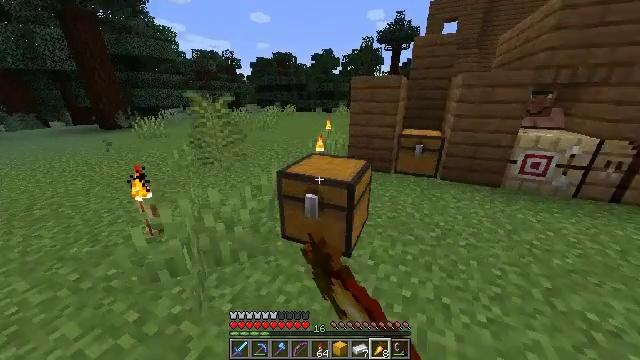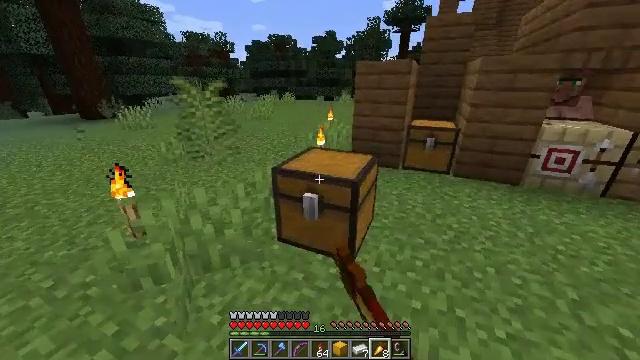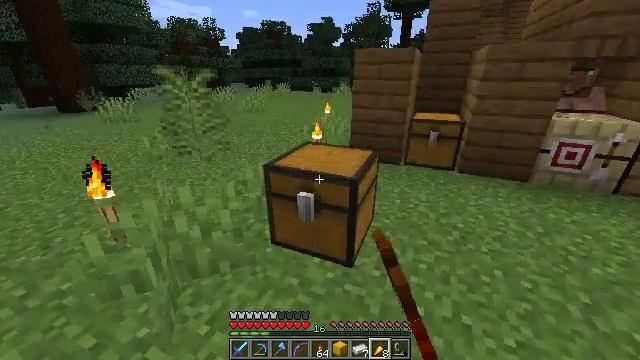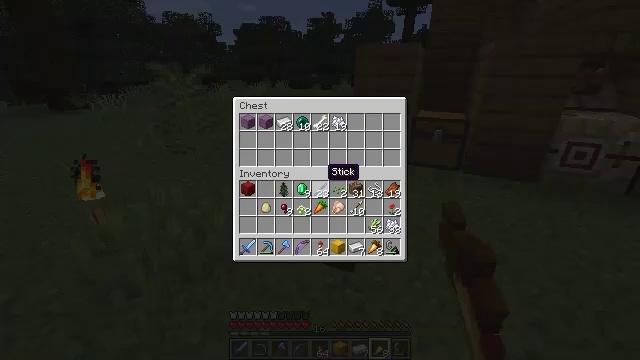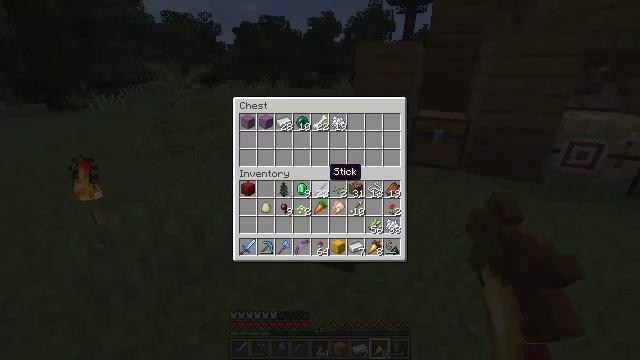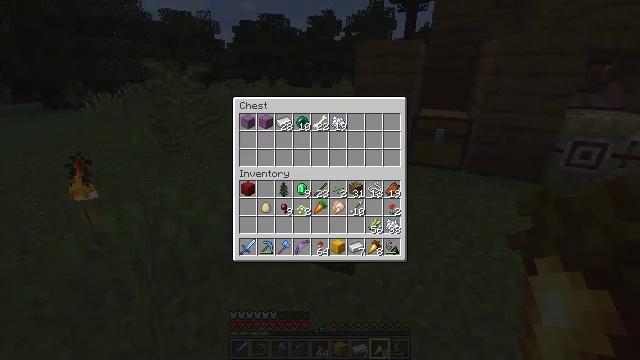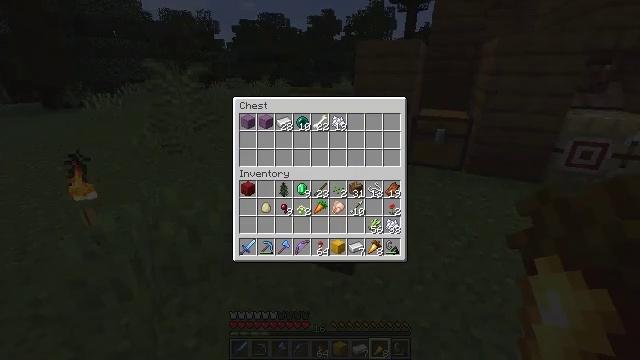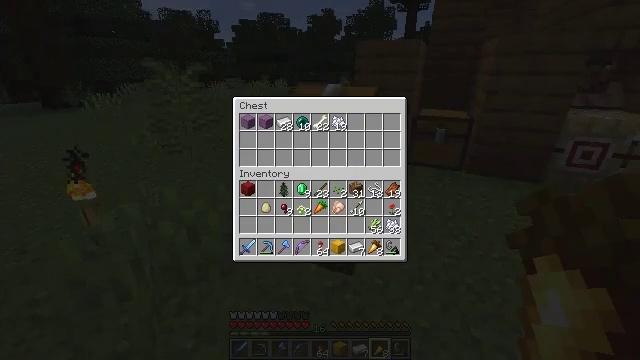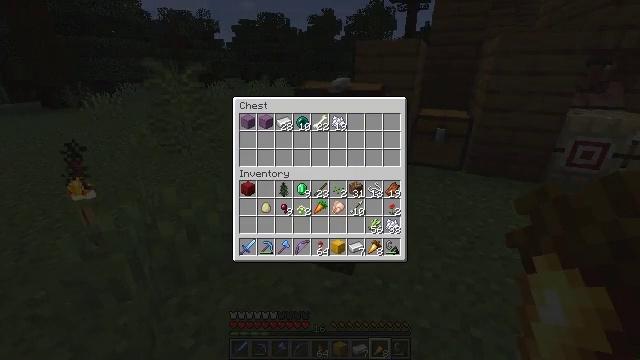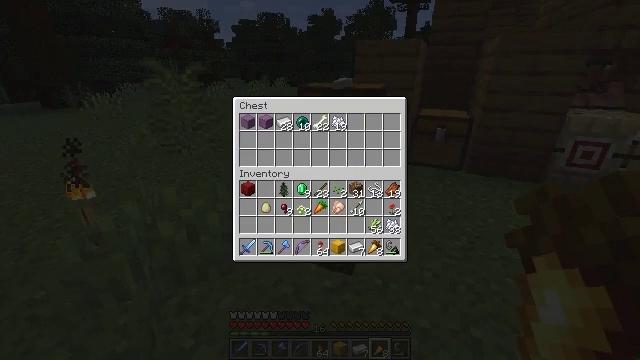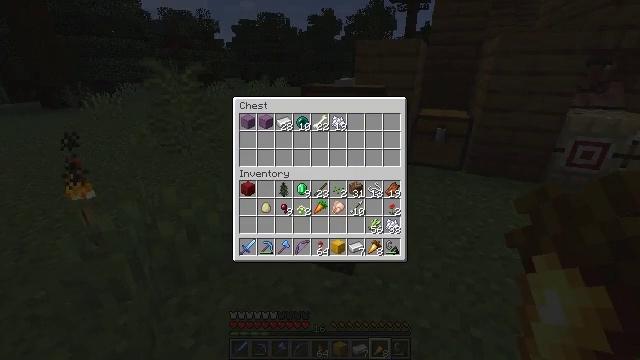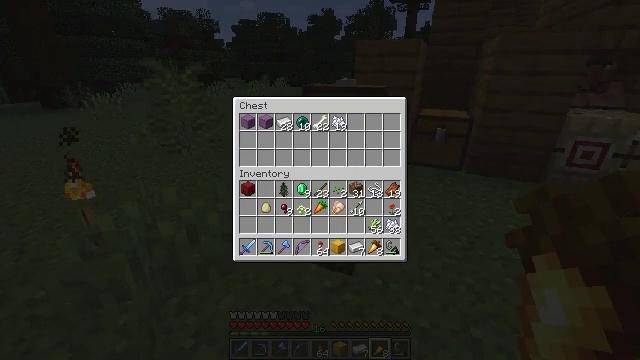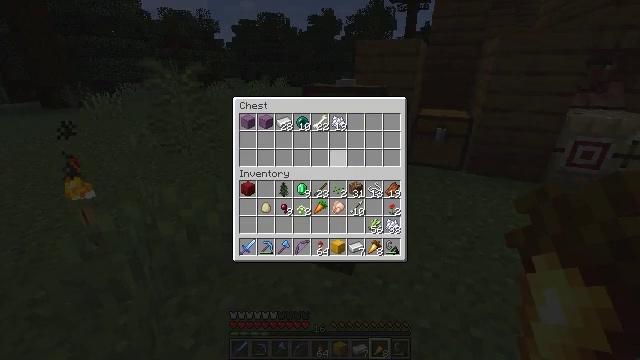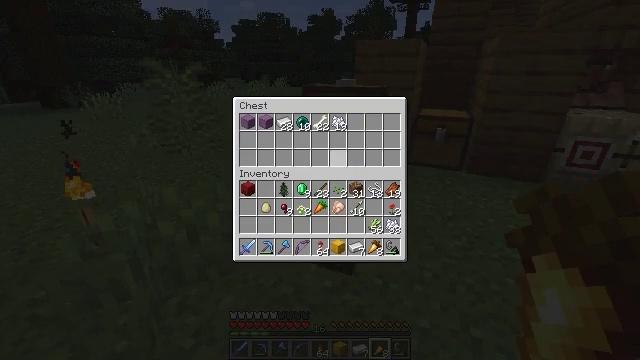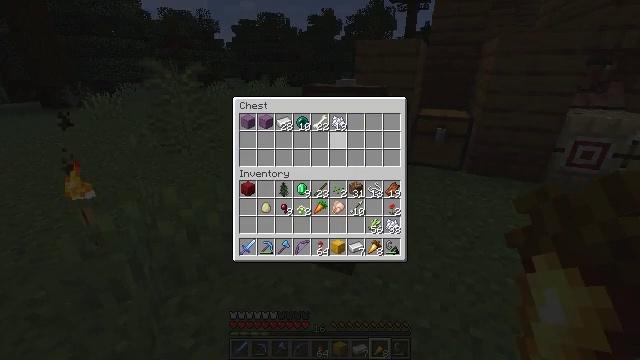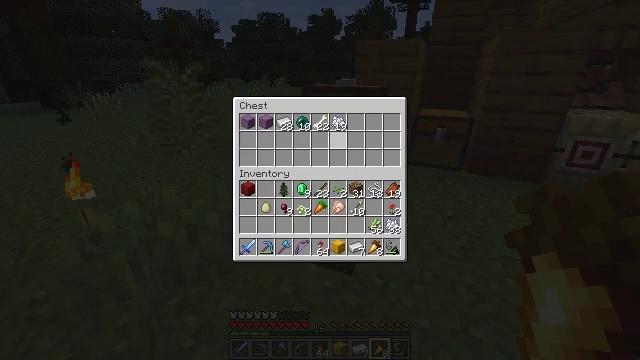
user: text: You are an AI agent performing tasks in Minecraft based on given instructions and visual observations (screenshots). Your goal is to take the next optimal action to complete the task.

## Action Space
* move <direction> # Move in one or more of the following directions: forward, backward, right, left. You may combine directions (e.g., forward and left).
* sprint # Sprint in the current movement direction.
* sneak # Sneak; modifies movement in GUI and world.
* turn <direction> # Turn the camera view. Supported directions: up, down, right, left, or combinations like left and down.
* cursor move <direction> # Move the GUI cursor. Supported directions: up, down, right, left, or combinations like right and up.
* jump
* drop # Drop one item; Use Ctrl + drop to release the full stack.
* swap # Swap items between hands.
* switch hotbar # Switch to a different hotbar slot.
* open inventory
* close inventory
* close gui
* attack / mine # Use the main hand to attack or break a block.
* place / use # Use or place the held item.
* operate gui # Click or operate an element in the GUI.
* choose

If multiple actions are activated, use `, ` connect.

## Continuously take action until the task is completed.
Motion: motion action
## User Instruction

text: Collect spruce leaves for landscaping.
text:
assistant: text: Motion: turn down
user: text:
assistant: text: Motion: no_op
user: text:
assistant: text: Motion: no_op
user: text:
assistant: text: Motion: no_op
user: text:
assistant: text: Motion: cursor move right
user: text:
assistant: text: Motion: sneak
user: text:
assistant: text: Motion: sneak, cursor move right
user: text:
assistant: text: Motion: sneak
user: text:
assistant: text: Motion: sneak
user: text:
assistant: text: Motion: sneak
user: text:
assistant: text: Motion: sneak
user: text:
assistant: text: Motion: sneak, cursor move up
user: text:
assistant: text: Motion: sneak, cursor move up
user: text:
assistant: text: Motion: sneak
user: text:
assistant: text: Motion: sneak
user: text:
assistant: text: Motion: sneak
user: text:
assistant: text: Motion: sneak
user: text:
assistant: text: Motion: sneak
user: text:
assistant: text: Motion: sneak
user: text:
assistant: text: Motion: sneak
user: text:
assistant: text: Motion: sneak, operate gui
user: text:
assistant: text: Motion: sneak, operate gui
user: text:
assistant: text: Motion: sneak
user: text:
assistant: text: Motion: close inventory
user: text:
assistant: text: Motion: move forward, turn right and up, close inventory
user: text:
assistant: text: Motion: move forward, turn right
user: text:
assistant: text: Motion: move forward
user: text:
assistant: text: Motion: move forward, sprint
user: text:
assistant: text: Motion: move forward, sprint
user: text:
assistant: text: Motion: move forward, sprint, turn right